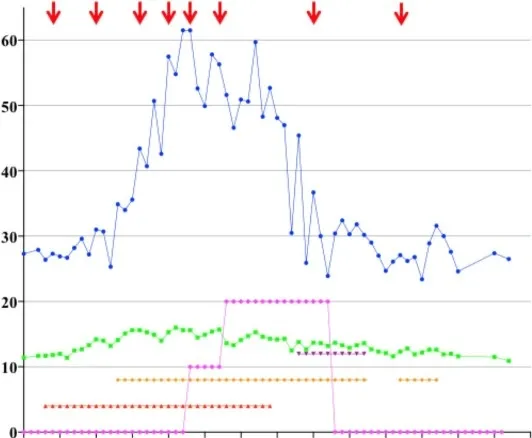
Chronological relationships of antibiotic treatment, vitamin K1 administration, surgical procedures, and coagulation time fluctuation of the patient. APTT prolonged activated partial thromboplastin time, PBD post-burn day, PT prothrombin time.
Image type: pathology (fish)